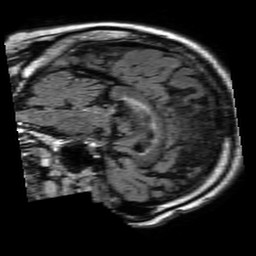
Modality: FLAIR
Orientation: sagittal
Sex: male
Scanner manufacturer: philips
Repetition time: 11 s
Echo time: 0.125 s